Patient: sex F, age 54
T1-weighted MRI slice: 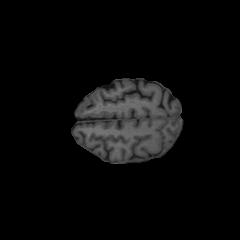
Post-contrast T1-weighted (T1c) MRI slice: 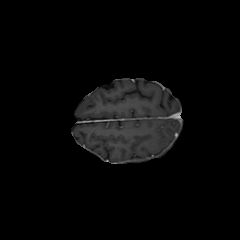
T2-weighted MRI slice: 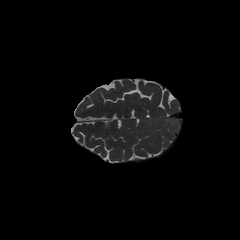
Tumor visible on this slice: no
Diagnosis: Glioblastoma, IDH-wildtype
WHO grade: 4